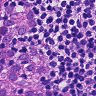
Metastatic tissue present: yes